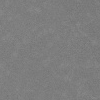
Atmospheric dust classification: dusty